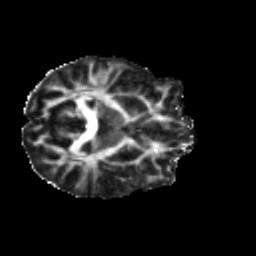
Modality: FA
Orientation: axial
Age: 21
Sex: female
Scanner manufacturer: ge
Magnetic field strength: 3 T
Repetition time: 7.8 s
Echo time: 0.0612 s